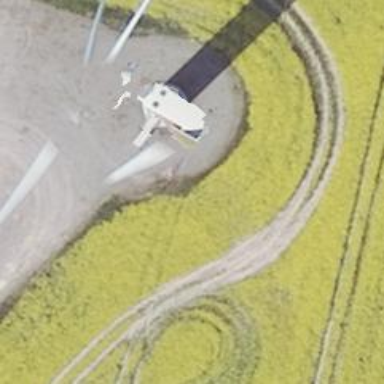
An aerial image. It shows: Wind power generator with horizontal axis wind turbine manufactured by Vestas.